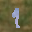
Label: 9